Field crop: tomato
Growth stage: 1
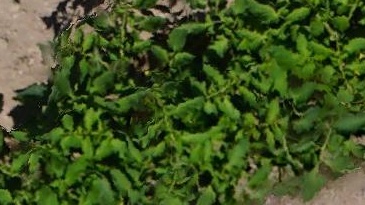
Species: tomato